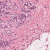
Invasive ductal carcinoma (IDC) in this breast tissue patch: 1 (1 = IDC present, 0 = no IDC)